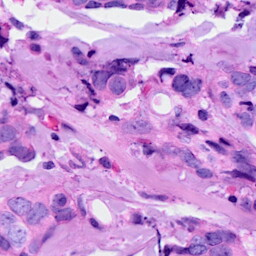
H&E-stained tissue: Breast